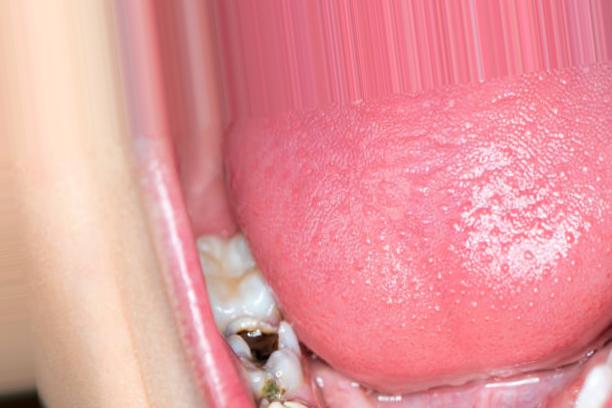
Condition: Caries